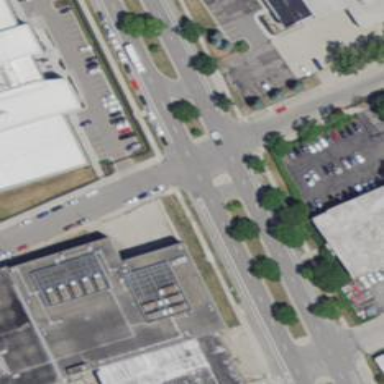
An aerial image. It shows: Footway that serves as traffic island.